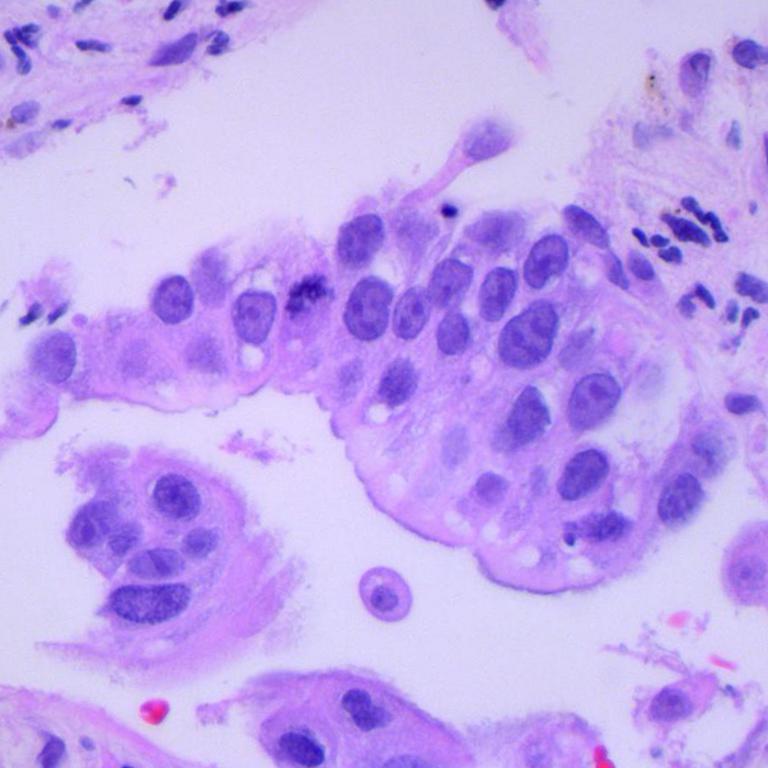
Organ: lung
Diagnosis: adenocarcinomas